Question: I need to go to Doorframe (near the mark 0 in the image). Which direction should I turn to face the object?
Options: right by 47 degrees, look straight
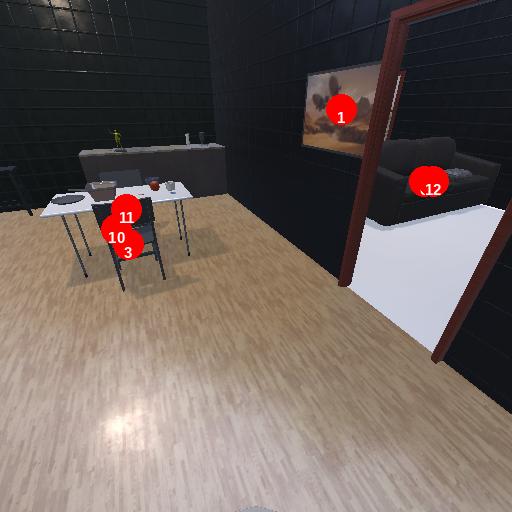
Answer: right by 47 degrees